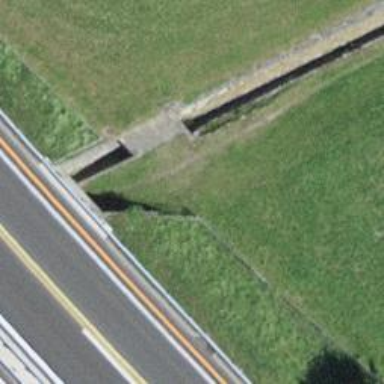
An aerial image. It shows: Concrete track leading over bridge.